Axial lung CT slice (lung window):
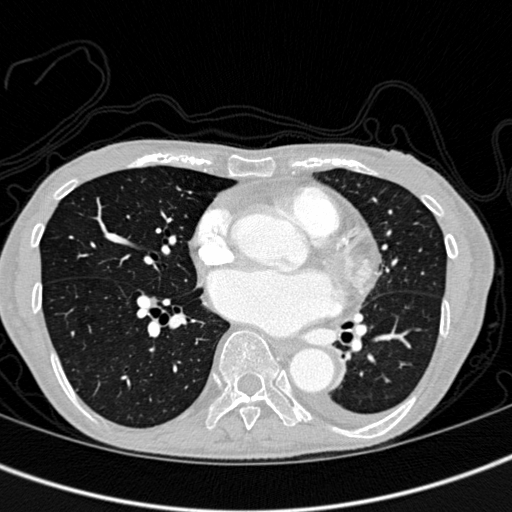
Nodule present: no